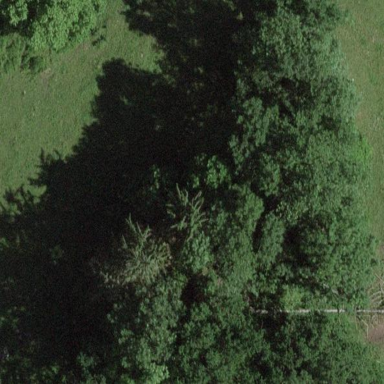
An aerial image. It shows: Forest area.